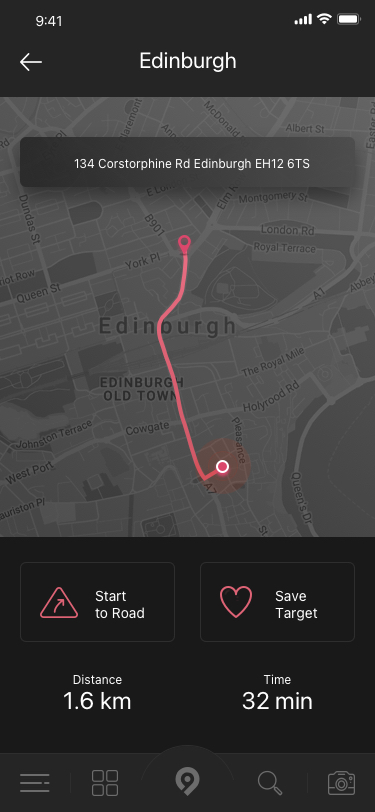
Text in this UI design:
Edinburgh
134 Corstorphine Rd Edinburgh EH12 6TS
Distance
1.6 km
Start
to Road
Save
Target
Time
32 min